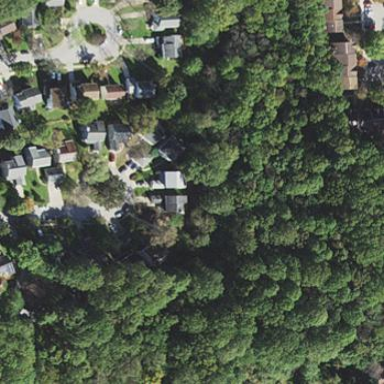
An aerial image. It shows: Beautiful woodland area.